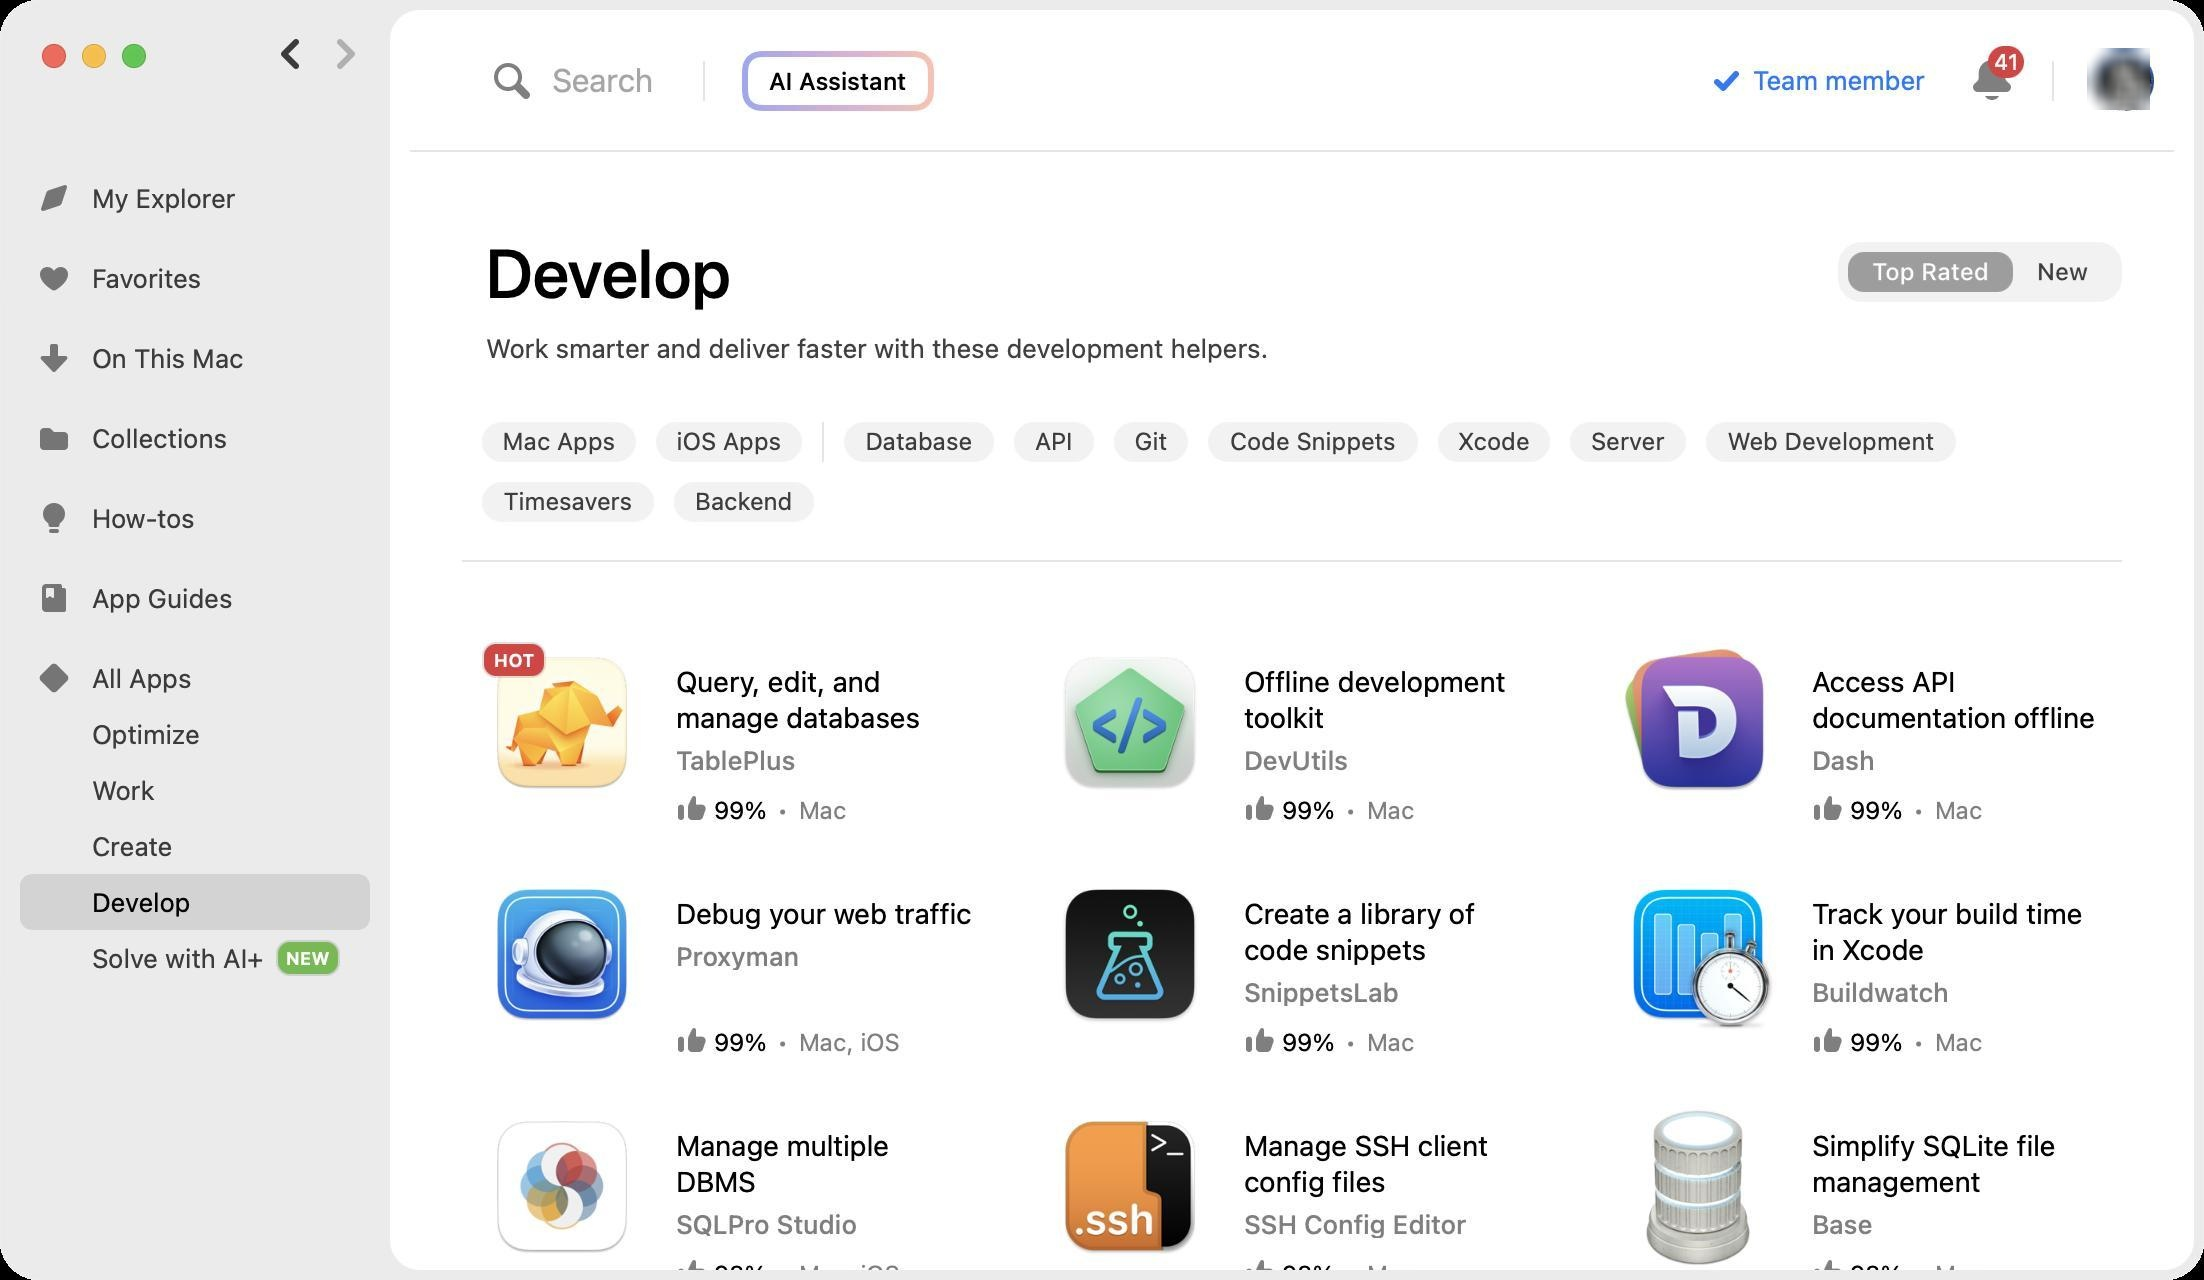
Accessibility tree:
{"name": "", "role": "AXWindow", "description": null, "role_description": "standard window", "value": null, "position": "220.00;132.00", "size": "1102;640", "children": [{"name": null, "role": "AXTable", "description": "Application categories", "role_description": "table", "value": null, "position": "10.00;85.00", "size": "175;408", "children": [{"name": null, "role": "AXRow", "description": null, "role_description": "table row", "value": null, "position": "10.00;85.00", "size": "175;40", "children": [{"name": null, "role": "AXCell", "description": null, "role_description": "cell", "value": null, "position": "16.00;85.00", "size": "163;40", "children": [{"name": null, "role": "AXImage", "description": "Discover", "role_description": "image", "value": null, "position": "19.00;91.00", "size": "16;16", "children": []}, {"name": null, "role": "AXStaticText", "description": null, "role_description": "text", "value": "My Explorer", "position": "44.00;91.00", "size": "76;16", "children": []}]}]}, {"name": null, "role": "AXRow", "description": null, "role_description": "table row", "value": null, "position": "10.00;125.00", "size": "175;40", "children": [{"name": null, "role": "AXCell", "description": null, "role_description": "cell", "value": null, "position": "16.00;125.00", "size": "163;40", "children": [{"name": null, "role": "AXImage", "description": "Favorites", "role_description": "image", "value": null, "position": "19.00;131.00", "size": "16;16", "children": []}, {"name": null, "role": "AXStaticText", "description": null, "role_description": "text", "value": "Favorites", "position": "44.00;131.00", "size": "59;16", "children": []}]}]}, {"name": null, "role": "AXRow", "description": null, "role_description": "table row", "value": null, "position": "10.00;165.00", "size": "175;40", "children": [{"name": null, "role": "AXCell", "description": null, "role_description": "cell", "value": null, "position": "16.00;165.00", "size": "163;40", "children": [{"name": null, "role": "AXImage", "description": "OnThisMac", "role_description": "image", "value": null, "position": "19.00;171.00", "size": "16;16", "children": []}, {"name": null, "role": "AXStaticText", "description": null, "role_description": "text", "value": "On This Mac", "position": "44.00;171.00", "size": "80;16", "children": []}]}]}, {"name": null, "role": "AXRow", "description": null, "role_description": "table row", "value": null, "position": "10.00;205.00", "size": "175;40", "children": [{"name": null, "role": "AXCell", "description": null, "role_description": "cell", "value": null, "position": "16.00;205.00", "size": "163;40", "children": [{"name": null, "role": "AXImage", "description": "Collections", "role_description": "image", "value": null, "position": "19.00;211.00", "size": "16;16", "children": []}, {"name": null, "role": "AXStaticText", "description": null, "role_description": "text", "value": "Collections", "position": "44.00;211.00", "size": "72;16", "children": []}]}]}, {"name": null, "role": "AXRow", "description": null, "role_description": "table row", "value": null, "position": "10.00;245.00", "size": "175;40", "children": [{"name": null, "role": "AXCell", "description": null, "role_description": "cell", "value": null, "position": "16.00;245.00", "size": "163;40", "children": [{"name": null, "role": "AXImage", "description": "How Tos", "role_description": "image", "value": null, "position": "19.00;251.00", "size": "16;16", "children": []}, {"name": null, "role": "AXStaticText", "description": null, "role_description": "text", "value": "How-tos", "position": "44.00;251.00", "size": "56;16", "children": []}]}]}, {"name": null, "role": "AXRow", "description": null, "role_description": "table row", "value": null, "position": "10.00;285.00", "size": "175;40", "children": [{"name": null, "role": "AXCell", "description": null, "role_description": "cell", "value": null, "position": "16.00;285.00", "size": "163;40", "children": [{"name": null, "role": "AXImage", "description": "Tutorials", "role_description": "image", "value": null, "position": "19.00;291.00", "size": "16;16", "children": []}, {"name": null, "role": "AXStaticText", "description": null, "role_description": "text", "value": "App Guides", "position": "44.00;291.00", "size": "74;16", "children": []}]}]}, {"name": null, "role": "AXRow", "description": null, "role_description": "table row", "value": null, "position": "10.00;325.00", "size": "175;28", "children": [{"name": null, "role": "AXCell", "description": null, "role_description": "cell", "value": null, "position": "16.00;325.00", "size": "163;28", "children": [{"name": null, "role": "AXImage", "description": "AllApps", "role_description": "image", "value": null, "position": "19.00;331.00", "size": "16;16", "children": []}, {"name": null, "role": "AXStaticText", "description": null, "role_description": "text", "value": "All Apps", "position": "44.00;331.00", "size": "54;16", "children": []}]}]}, {"name": null, "role": "AXRow", "description": null, "role_description": "table row", "value": null, "position": "10.00;353.00", "size": "175;28", "children": [{"name": null, "role": "AXCell", "description": null, "role_description": "cell", "value": null, "position": "16.00;353.00", "size": "163;28", "children": [{"name": null, "role": "AXImage", "description": "", "role_description": "image", "value": null, "position": "19.00;359.00", "size": "16;16", "children": []}, {"name": null, "role": "AXStaticText", "description": null, "role_description": "text", "value": "Optimize", "position": "44.00;359.00", "size": "58;16", "children": []}]}]}, {"name": null, "role": "AXRow", "description": null, "role_description": "table row", "value": null, "position": "10.00;381.00", "size": "175;28", "children": [{"name": null, "role": "AXCell", "description": null, "role_description": "cell", "value": null, "position": "16.00;381.00", "size": "163;28", "children": [{"name": null, "role": "AXImage", "description": "", "role_description": "image", "value": null, "position": "19.00;387.00", "size": "16;16", "children": []}, {"name": null, "role": "AXStaticText", "description": null, "role_description": "text", "value": "Work", "position": "44.00;387.00", "size": "36;16", "children": []}]}]}, {"name": null, "role": "AXRow", "description": null, "role_description": "table row", "value": null, "position": "10.00;409.00", "size": "175;28", "children": [{"name": null, "role": "AXCell", "description": null, "role_description": "cell", "value": null, "position": "16.00;409.00", "size": "163;28", "children": [{"name": null, "role": "AXImage", "description": "", "role_description": "image", "value": null, "position": "19.00;415.00", "size": "16;16", "children": []}, {"name": null, "role": "AXStaticText", "description": null, "role_description": "text", "value": "Create", "position": "44.00;415.00", "size": "44;16", "children": []}]}]}, {"name": null, "role": "AXRow", "description": null, "role_description": "table row", "value": null, "position": "10.00;437.00", "size": "175;28", "children": [{"name": null, "role": "AXCell", "description": null, "role_description": "cell", "value": null, "position": "16.00;437.00", "size": "163;28", "children": [{"name": null, "role": "AXImage", "description": "", "role_description": "image", "value": null, "position": "19.00;443.00", "size": "16;16", "children": []}, {"name": null, "role": "AXStaticText", "description": null, "role_description": "text", "value": "Develop", "position": "44.00;443.00", "size": "54;16", "children": []}]}]}, {"name": null, "role": "AXRow", "description": null, "role_description": "table row", "value": null, "position": "10.00;465.00", "size": "175;28", "children": [{"name": null, "role": "AXCell", "description": null, "role_description": "cell", "value": null, "position": "16.00;465.00", "size": "163;28", "children": [{"name": null, "role": "AXImage", "description": "", "role_description": "image", "value": null, "position": "19.00;471.00", "size": "16;16", "children": []}, {"name": null, "role": "AXStaticText", "description": null, "role_description": "text", "value": "Solve with AI+", "position": "44.00;471.00", "size": "90;16", "children": []}, {"name": null, "role": "AXStaticText", "description": null, "role_description": "text", "value": "NEW", "position": "139.00;473.50", "size": "30;11", "children": []}]}]}, {"name": null, "role": "AXColumn", "description": null, "role_description": "column", "value": null, "position": "10.00;85.00", "size": "175;408", "children": []}]}, {"name": null, "role": "AXUnknown", "description": "Forward", "role_description": "unknown", "value": null, "position": "166.00;19.00", "size": "14;16", "children": [{"name": null, "role": "AXImage", "description": "", "role_description": "image", "value": null, "position": "168.00;19.00", "size": "10;16", "children": []}]}, {"name": null, "role": "AXUnknown", "description": "Back", "role_description": "unknown", "value": null, "position": "138.00;19.00", "size": "14;16", "children": [{"name": null, "role": "AXImage", "description": "NavigationArrow", "role_description": "image", "value": null, "position": "140.00;19.00", "size": "10;16", "children": []}]}, {"name": null, "role": "AXGroup", "description": null, "role_description": "group", "value": null, "position": "195.00;5.00", "size": "902;630", "children": [{"name": null, "role": "AXScrollArea", "description": null, "role_description": "scroll area", "value": null, "position": "231.00;76.00", "size": "866;529", "children": [{"name": null, "role": "AXList", "description": "Application collection view", "role_description": "collection", "value": null, "position": "231.00;76.00", "size": "830;1159", "children": [{"name": null, "role": "AXList", "description": "Develop", "role_description": "section", "value": null, "position": "231.00;76.00", "size": "830;115", "children": []}, {"name": null, "role": "AXList", "description": "Mac Apps", "role_description": "section", "value": null, "position": "231.00;191.00", "size": "830;1044", "children": [{"name": null, "role": "AXGroup", "description": null, "role_description": "group", "value": null, "position": "231.00;311.00", "size": "262;112", "children": [{"name": null, "role": "AXLink", "description": "TablePlus", "role_description": "link", "value": null, "position": "231.00;311.00", "size": "262;112", "children": [{"name": null, "role": "AXImage", "description": "Application icon", "role_description": "image", "value": null, "position": "241.00;321.00", "size": "80;80", "children": []}, {"name": null, "role": "AXStaticText", "description": null, "role_description": "text", "value": "TablePlus", "position": "336.00;370.00", "size": "64;17", "children": []}, {"name": null, "role": "AXStaticText", "description": null, "role_description": "text", "value": "Query, edit, and manage databases", "position": "336.00;331.00", "size": "153;36", "children": []}, {"name": null, "role": "AXImage", "description": "RateAppIcon", "role_description": "image", "value": null, "position": "338.00;397.00", "size": "16;16", "children": []}, {"name": null, "role": "AXStaticText", "description": null, "role_description": "text", "value": "99%", "position": "355.00;397.50", "size": "30;15", "children": []}, {"name": null, "role": "AXStaticText", "description": null, "role_description": "text", "value": "•", "position": "386.50;397.50", "size": "10;15", "children": []}, {"name": null, "role": "AXStaticText", "description": null, "role_description": "text", "value": "Mac", "position": "397.50;397.50", "size": "28;15", "children": []}, {"name": null, "role": "AXStaticText", "description": null, "role_description": "text", "value": "HOT", "position": "243.00;324.50", "size": "28;11", "children": []}]}]}, {"name": null, "role": "AXGroup", "description": null, "role_description": "group", "value": null, "position": "515.00;311.00", "size": "262;112", "children": [{"name": null, "role": "AXLink", "description": "DevUtils", "role_description": "link", "value": null, "position": "515.00;311.00", "size": "262;112", "children": [{"name": null, "role": "AXImage", "description": "Application icon", "role_description": "image", "value": null, "position": "525.00;321.00", "size": "80;80", "children": []}, {"name": null, "role": "AXStaticText", "description": null, "role_description": "text", "value": "DevUtils", "position": "620.00;370.00", "size": "56;17", "children": []}, {"name": null, "role": "AXStaticText", "description": null, "role_description": "text", "value": "Offline development toolkit", "position": "620.00;331.00", "size": "153;36", "children": []}, {"name": null, "role": "AXImage", "description": "RateAppIcon", "role_description": "image", "value": null, "position": "622.00;397.00", "size": "16;16", "children": []}, {"name": null, "role": "AXStaticText", "description": null, "role_description": "text", "value": "99%", "position": "639.00;397.50", "size": "30;15", "children": []}, {"name": null, "role": "AXStaticText", "description": null, "role_description": "text", "value": "•", "position": "670.50;397.50", "size": "10;15", "children": []}, {"name": null, "role": "AXStaticText", "description": null, "role_description": "text", "value": "Mac", "position": "681.50;397.50", "size": "28;15", "children": []}]}]}, {"name": null, "role": "AXGroup", "description": null, "role_description": "group", "value": null, "position": "799.00;311.00", "size": "262;112", "children": [{"name": null, "role": "AXLink", "description": "Dash", "role_description": "link", "value": null, "position": "799.00;311.00", "size": "262;112", "children": [{"name": null, "role": "AXImage", "description": "Application icon", "role_description": "image", "value": null, "position": "809.00;321.00", "size": "80;80", "children": []}, {"name": null, "role": "AXStaticText", "description": null, "role_description": "text", "value": "Dash", "position": "904.00;370.00", "size": "36;17", "children": []}, {"name": null, "role": "AXStaticText", "description": null, "role_description": "text", "value": "Access API documentation offline", "position": "904.00;331.00", "size": "153;36", "children": []}, {"name": null, "role": "AXImage", "description": "RateAppIcon", "role_description": "image", "value": null, "position": "906.00;397.00", "size": "16;16", "children": []}, {"name": null, "role": "AXStaticText", "description": null, "role_description": "text", "value": "99%", "position": "923.00;397.50", "size": "30;15", "children": []}, {"name": null, "role": "AXStaticText", "description": null, "role_description": "text", "value": "•", "position": "954.50;397.50", "size": "10;15", "children": []}, {"name": null, "role": "AXStaticText", "description": null, "role_description": "text", "value": "Mac", "position": "965.50;397.50", "size": "28;15", "children": []}]}]}, {"name": null, "role": "AXGroup", "description": null, "role_description": "group", "value": null, "position": "231.00;427.00", "size": "262;112", "children": [{"name": null, "role": "AXLink", "description": "Proxyman", "role_description": "link", "value": null, "position": "231.00;427.00", "size": "262;112", "children": [{"name": null, "role": "AXImage", "description": "Application icon", "role_description": "image", "value": null, "position": "241.00;437.00", "size": "80;80", "children": []}, {"name": null, "role": "AXStaticText", "description": null, "role_description": "text", "value": "Proxyman", "position": "336.00;468.00", "size": "66;17", "children": []}, {"name": null, "role": "AXStaticText", "description": null, "role_description": "text", "value": "Debug your web traffic", "position": "336.00;447.00", "size": "152;18", "children": []}, {"name": null, "role": "AXImage", "description": "RateAppIcon", "role_description": "image", "value": null, "position": "338.00;513.00", "size": "16;16", "children": []}, {"name": null, "role": "AXStaticText", "description": null, "role_description": "text", "value": "99%", "position": "355.00;513.50", "size": "30;15", "children": []}, {"name": null, "role": "AXStaticText", "description": null, "role_description": "text", "value": "•", "position": "386.50;513.50", "size": "10;15", "children": []}, {"name": null, "role": "AXStaticText", "description": null, "role_description": "text", "value": "Mac, iOS", "position": "397.50;513.50", "size": "55;15", "children": []}]}]}, {"name": null, "role": "AXGroup", "description": null, "role_description": "group", "value": null, "position": "515.00;427.00", "size": "262;112", "children": [{"name": null, "role": "AXLink", "description": "SnippetsLab", "role_description": "link", "value": null, "position": "515.00;427.00", "size": "262;112", "children": [{"name": null, "role": "AXImage", "description": "Application icon", "role_description": "image", "value": null, "position": "525.00;437.00", "size": "80;80", "children": []}, {"name": null, "role": "AXStaticText", "description": null, "role_description": "text", "value": "SnippetsLab", "position": "620.00;486.00", "size": "82;17", "children": []}, {"name": null, "role": "AXStaticText", "description": null, "role_description": "text", "value": "Create a library of code snippets", "position": "620.00;447.00", "size": "153;36", "children": []}, {"name": null, "role": "AXImage", "description": "RateAppIcon", "role_description": "image", "value": null, "position": "622.00;513.00", "size": "16;16", "children": []}, {"name": null, "role": "AXStaticText", "description": null, "role_description": "text", "value": "99%", "position": "639.00;513.50", "size": "30;15", "children": []}, {"name": null, "role": "AXStaticText", "description": null, "role_description": "text", "value": "•", "position": "670.50;513.50", "size": "10;15", "children": []}, {"name": null, "role": "AXStaticText", "description": null, "role_description": "text", "value": "Mac", "position": "681.50;513.50", "size": "28;15", "children": []}]}]}, {"name": null, "role": "AXGroup", "description": null, "role_description": "group", "value": null, "position": "799.00;427.00", "size": "262;112", "children": [{"name": null, "role": "AXLink", "description": "Buildwatch", "role_description": "link", "value": null, "position": "799.00;427.00", "size": "262;112", "children": [{"name": null, "role": "AXImage", "description": "Application icon", "role_description": "image", "value": null, "position": "809.00;437.00", "size": "80;80", "children": []}, {"name": null, "role": "AXStaticText", "description": null, "role_description": "text", "value": "Buildwatch", "position": "904.00;486.00", "size": "73;17", "children": []}, {"name": null, "role": "AXStaticText", "description": null, "role_description": "text", "value": "Track your build time in Xcode", "position": "904.00;447.00", "size": "153;36", "children": []}, {"name": null, "role": "AXImage", "description": "RateAppIcon", "role_description": "image", "value": null, "position": "906.00;513.00", "size": "16;16", "children": []}, {"name": null, "role": "AXStaticText", "description": null, "role_description": "text", "value": "99%", "position": "923.00;513.50", "size": "30;15", "children": []}, {"name": null, "role": "AXStaticText", "description": null, "role_description": "text", "value": "•", "position": "954.50;513.50", "size": "10;15", "children": []}, {"name": null, "role": "AXStaticText", "description": null, "role_description": "text", "value": "Mac", "position": "965.50;513.50", "size": "28;15", "children": []}]}]}, {"name": null, "role": "AXGroup", "description": null, "role_description": "group", "value": null, "position": "231.00;543.00", "size": "262;112", "children": [{"name": null, "role": "AXLink", "description": "SQLPro Studio", "role_description": "link", "value": null, "position": "231.00;543.00", "size": "262;112", "children": [{"name": null, "role": "AXImage", "description": "Application icon", "role_description": "image", "value": null, "position": "241.00;553.00", "size": "80;80", "children": []}, {"name": null, "role": "AXStaticText", "description": null, "role_description": "text", "value": "SQLPro Studio", "position": "336.00;602.00", "size": "95;17", "children": []}, {"name": null, "role": "AXStaticText", "description": null, "role_description": "text", "value": "Manage multiple DBMS", "position": "336.00;563.00", "size": "153;36", "children": []}, {"name": null, "role": "AXImage", "description": "RateAppIcon", "role_description": "image", "value": null, "position": "338.00;629.00", "size": "16;16", "children": []}, {"name": null, "role": "AXStaticText", "description": null, "role_description": "text", "value": "98%", "position": "355.00;629.50", "size": "30;15", "children": []}, {"name": null, "role": "AXStaticText", "description": null, "role_description": "text", "value": "•", "position": "386.50;629.50", "size": "10;15", "children": []}, {"name": null, "role": "AXStaticText", "description": null, "role_description": "text", "value": "Mac, iOS", "position": "397.50;629.50", "size": "55;15", "children": []}]}]}, {"name": null, "role": "AXGroup", "description": null, "role_description": "group", "value": null, "position": "515.00;543.00", "size": "262;112", "children": [{"name": null, "role": "AXLink", "description": "SSH Config Editor", "role_description": "link", "value": null, "position": "515.00;543.00", "size": "262;112", "children": [{"name": null, "role": "AXImage", "description": "Application icon", "role_description": "image", "value": null, "position": "525.00;553.00", "size": "80;80", "children": []}, {"name": null, "role": "AXStaticText", "description": null, "role_description": "text", "value": "SSH Config Editor", "position": "620.00;602.00", "size": "116;17", "children": []}, {"name": null, "role": "AXStaticText", "description": null, "role_description": "text", "value": "Manage SSH client config files", "position": "620.00;563.00", "size": "153;36", "children": []}, {"name": null, "role": "AXImage", "description": "RateAppIcon", "role_description": "image", "value": null, "position": "622.00;629.00", "size": "16;16", "children": []}, {"name": null, "role": "AXStaticText", "description": null, "role_description": "text", "value": "98%", "position": "639.00;629.50", "size": "30;15", "children": []}, {"name": null, "role": "AXStaticText", "description": null, "role_description": "text", "value": "•", "position": "670.50;629.50", "size": "10;15", "children": []}, {"name": null, "role": "AXStaticText", "description": null, "role_description": "text", "value": "Mac", "position": "681.50;629.50", "size": "28;15", "children": []}]}]}, {"name": null, "role": "AXGroup", "description": null, "role_description": "group", "value": null, "position": "799.00;543.00", "size": "262;112", "children": [{"name": null, "role": "AXLink", "description": "Base", "role_description": "link", "value": null, "position": "799.00;543.00", "size": "262;112", "children": [{"name": null, "role": "AXImage", "description": "Application icon", "role_description": "image", "value": null, "position": "809.00;553.00", "size": "80;80", "children": []}, {"name": null, "role": "AXStaticText", "description": null, "role_description": "text", "value": "Base", "position": "904.00;602.00", "size": "34;17", "children": []}, {"name": null, "role": "AXStaticText", "description": null, "role_description": "text", "value": "Simplify SQLite file management", "position": "904.00;563.00", "size": "153;36", "children": []}, {"name": null, "role": "AXImage", "description": "RateAppIcon", "role_description": "image", "value": null, "position": "906.00;629.00", "size": "16;16", "children": []}, {"name": null, "role": "AXStaticText", "description": null, "role_description": "text", "value": "98%", "position": "923.00;629.50", "size": "30;15", "children": []}, {"name": null, "role": "AXStaticText", "description": null, "role_description": "text", "value": "•", "position": "954.50;629.50", "size": "10;15", "children": []}, {"name": null, "role": "AXStaticText", "description": null, "role_description": "text", "value": "Mac", "position": "965.50;629.50", "size": "28;15", "children": []}]}]}, {"name": null, "role": "AXGroup", "description": null, "role_description": "group", "value": null, "position": "231.00;659.00", "size": "262;112", "children": [{"name": null, "role": "AXLink", "description": "", "role_description": "link", "value": null, "position": "-220.00;850.00", "size": "0;0", "children": [{"name": null, "role": "AXImage", "description": "Application icon", "role_description": "image", "value": null, "position": "-220.00;850.00", "size": "0;0", "children": []}, {"name": null, "role": "AXStaticText", "description": null, "role_description": "text", "value": "", "position": "-220.00;850.00", "size": "0;0", "children": []}, {"name": null, "role": "AXStaticText", "description": null, "role_description": "text", "value": "", "position": "-220.00;850.00", "size": "0;0", "children": []}]}]}, {"name": null, "role": "AXGroup", "description": null, "role_description": "group", "value": null, "position": "515.00;659.00", "size": "262;112", "children": [{"name": null, "role": "AXLink", "description": "", "role_description": "link", "value": null, "position": "-220.00;850.00", "size": "0;0", "children": [{"name": null, "role": "AXImage", "description": "Application icon", "role_description": "image", "value": null, "position": "-220.00;850.00", "size": "0;0", "children": []}, {"name": null, "role": "AXStaticText", "description": null, "role_description": "text", "value": "", "position": "-220.00;850.00", "size": "0;0", "children": []}, {"name": null, "role": "AXStaticText", "description": null, "role_description": "text", "value": "", "position": "-220.00;850.00", "size": "0;0", "children": []}]}]}, {"name": null, "role": "AXGroup", "description": null, "role_description": "group", "value": null, "position": "799.00;659.00", "size": "262;112", "children": [{"name": null, "role": "AXLink", "description": "", "role_description": "link", "value": null, "position": "-220.00;850.00", "size": "0;0", "children": [{"name": null, "role": "AXImage", "description": "Application icon", "role_description": "image", "value": null, "position": "-220.00;850.00", "size": "0;0", "children": []}, {"name": null, "role": "AXStaticText", "description": null, "role_description": "text", "value": "", "position": "-220.00;850.00", "size": "0;0", "children": []}, {"name": null, "role": "AXStaticText", "description": null, "role_description": "text", "value": "", "position": "-220.00;850.00", "size": "0;0", "children": []}]}]}, {"name": null, "role": "AXGroup", "description": null, "role_description": "group", "value": null, "position": "231.00;775.00", "size": "262;112", "children": [{"name": null, "role": "AXLink", "description": "", "role_description": "link", "value": null, "position": "-220.00;850.00", "size": "0;0", "children": [{"name": null, "role": "AXImage", "description": "Application icon", "role_description": "image", "value": null, "position": "-220.00;850.00", "size": "0;0", "children": []}, {"name": null, "role": "AXStaticText", "description": null, "role_description": "text", "value": "", "position": "-220.00;850.00", "size": "0;0", "children": []}, {"name": null, "role": "AXStaticText", "description": null, "role_description": "text", "value": "", "position": "-220.00;850.00", "size": "0;0", "children": []}]}]}, {"name": null, "role": "AXGroup", "description": null, "role_description": "group", "value": null, "position": "515.00;775.00", "size": "262;112", "children": [{"name": null, "role": "AXLink", "description": "", "role_description": "link", "value": null, "position": "-220.00;850.00", "size": "0;0", "children": [{"name": null, "role": "AXImage", "description": "Application icon", "role_description": "image", "value": null, "position": "-220.00;850.00", "size": "0;0", "children": []}, {"name": null, "role": "AXStaticText", "description": null, "role_description": "text", "value": "", "position": "-220.00;850.00", "size": "0;0", "children": []}, {"name": null, "role": "AXStaticText", "description": null, "role_description": "text", "value": "", "position": "-220.00;850.00", "size": "0;0", "children": []}]}]}, {"name": null, "role": "AXGroup", "description": null, "role_description": "group", "value": null, "position": "799.00;775.00", "size": "262;112", "children": [{"name": null, "role": "AXLink", "description": "", "role_description": "link", "value": null, "position": "-220.00;850.00", "size": "0;0", "children": [{"name": null, "role": "AXImage", "description": "Application icon", "role_description": "image", "value": null, "position": "-220.00;850.00", "size": "0;0", "children": []}, {"name": null, "role": "AXStaticText", "description": null, "role_description": "text", "value": "", "position": "-220.00;850.00", "size": "0;0", "children": []}, {"name": null, "role": "AXStaticText", "description": null, "role_description": "text", "value": "", "position": "-220.00;850.00", "size": "0;0", "children": []}]}]}, {"name": null, "role": "AXGroup", "description": null, "role_description": "group", "value": null, "position": "231.00;891.00", "size": "262;112", "children": [{"name": null, "role": "AXLink", "description": "", "role_description": "link", "value": null, "position": "-220.00;850.00", "size": "0;0", "children": [{"name": null, "role": "AXImage", "description": "Application icon", "role_description": "image", "value": null, "position": "-220.00;850.00", "size": "0;0", "children": []}, {"name": null, "role": "AXStaticText", "description": null, "role_description": "text", "value": "", "position": "-220.00;850.00", "size": "0;0", "children": []}, {"name": null, "role": "AXStaticText", "description": null, "role_description": "text", "value": "", "position": "-220.00;850.00", "size": "0;0", "children": []}]}]}, {"name": null, "role": "AXGroup", "description": null, "role_description": "group", "value": null, "position": "515.00;891.00", "size": "262;112", "children": [{"name": null, "role": "AXLink", "description": "", "role_description": "link", "value": null, "position": "-220.00;850.00", "size": "0;0", "children": [{"name": null, "role": "AXImage", "description": "Application icon", "role_description": "image", "value": null, "position": "-220.00;850.00", "size": "0;0", "children": []}, {"name": null, "role": "AXStaticText", "description": null, "role_description": "text", "value": "", "position": "-220.00;850.00", "size": "0;0", "children": []}, {"name": null, "role": "AXStaticText", "description": null, "role_description": "text", "value": "", "position": "-220.00;850.00", "size": "0;0", "children": []}]}]}, {"name": null, "role": "AXGroup", "description": null, "role_description": "group", "value": null, "position": "799.00;891.00", "size": "262;112", "children": [{"name": null, "role": "AXLink", "description": "", "role_description": "link", "value": null, "position": "-220.00;850.00", "size": "0;0", "children": [{"name": null, "role": "AXImage", "description": "Application icon", "role_description": "image", "value": null, "position": "-220.00;850.00", "size": "0;0", "children": []}, {"name": null, "role": "AXStaticText", "description": null, "role_description": "text", "value": "", "position": "-220.00;850.00", "size": "0;0", "children": []}, {"name": null, "role": "AXStaticText", "description": null, "role_description": "text", "value": "", "position": "-220.00;850.00", "size": "0;0", "children": []}]}]}, {"name": null, "role": "AXGroup", "description": null, "role_description": "group", "value": null, "position": "231.00;1007.00", "size": "262;112", "children": [{"name": null, "role": "AXLink", "description": "", "role_description": "link", "value": null, "position": "-220.00;850.00", "size": "0;0", "children": [{"name": null, "role": "AXImage", "description": "Application icon", "role_description": "image", "value": null, "position": "-220.00;850.00", "size": "0;0", "children": []}, {"name": null, "role": "AXStaticText", "description": null, "role_description": "text", "value": "", "position": "-220.00;850.00", "size": "0;0", "children": []}, {"name": null, "role": "AXStaticText", "description": null, "role_description": "text", "value": "", "position": "-220.00;850.00", "size": "0;0", "children": []}]}]}, {"name": null, "role": "AXGroup", "description": null, "role_description": "group", "value": null, "position": "515.00;1007.00", "size": "262;112", "children": [{"name": null, "role": "AXLink", "description": "", "role_description": "link", "value": null, "position": "-220.00;850.00", "size": "0;0", "children": [{"name": null, "role": "AXImage", "description": "Application icon", "role_description": "image", "value": null, "position": "-220.00;850.00", "size": "0;0", "children": []}, {"name": null, "role": "AXStaticText", "description": null, "role_description": "text", "value": "", "position": "-220.00;850.00", "size": "0;0", "children": []}, {"name": null, "role": "AXStaticText", "description": null, "role_description": "text", "value": "", "position": "-220.00;850.00", "size": "0;0", "children": []}]}]}]}]}, {"name": null, "role": "AXScrollBar", "description": null, "role_description": "scroll bar", "value": 0.0, "position": "1081.00;76.00", "size": "16;554", "children": [{"name": null, "role": "AXValueIndicator", "description": null, "role_description": "value indicator", "value": 0.0, "position": "1085.00;77.00", "size": "12;260", "children": []}, {"name": null, "role": "AXButton", "description": null, "role_description": "increment arrow button", "value": null, "position": "1081.00;76.00", "size": "0;0", "children": []}, {"name": null, "role": "AXButton", "description": null, "role_description": "decrement arrow button", "value": null, "position": "1081.00;76.00", "size": "0;0", "children": []}, {"name": null, "role": "AXButton", "description": null, "role_description": "increment page button", "value": null, "position": "1085.00;337.00", "size": "12;293", "children": []}, {"name": null, "role": "AXButton", "description": null, "role_description": "decrement page button", "value": null, "position": "1085.00;76.00", "size": "12;1", "children": []}]}]}]}, {"name": null, "role": "AXButton", "description": "Your account picture", "role_description": "button", "value": null, "position": "1047.00;7.50", "size": "48;48", "children": [{"name": null, "role": "AXImage", "description": null, "role_description": "image", "value": null, "position": "1047.00;25.50", "size": "30;30", "children": []}]}, {"name": null, "role": "AXLink", "description": "Team member", "role_description": "link", "value": null, "position": "854.50;32.50", "size": "110;16", "children": [{"name": null, "role": "AXStaticText", "description": null, "role_description": "text", "value": "Team member", "position": "874.50;32.00", "size": "90;16", "children": []}]}, {"name": null, "role": "AXButton", "description": null, "role_description": "button", "value": null, "position": "984.00;29.00", "size": "23;23", "children": [{"name": null, "role": "AXImage", "description": "NotificationsIcon", "role_description": "image", "value": null, "position": "984.00;29.00", "size": "23;23", "children": []}, {"name": null, "role": "AXStaticText", "description": null, "role_description": "text", "value": "41", "position": "993.00;24.00", "size": "20;14", "children": []}]}, {"name": null, "role": "AXGroup", "description": null, "role_description": "group", "value": null, "position": "372.50;-24.00", "size": "93;78", "children": [{"name": null, "role": "AXButton", "description": "AI Assistant", "role_description": "button", "value": null, "position": "371.00;25.50", "size": "96;30", "children": []}]}, {"name": null, "role": "AXGroup", "description": null, "role_description": "group", "value": null, "position": "246.00;18.50", "size": "96;44", "children": [{"name": null, "role": "AXTextField", "description": "Setapp application search", "role_description": "search text field", "value": "", "position": "274.00;31.00", "size": "66;19", "children": []}]}, {"name": null, "role": "AXButton", "description": null, "role_description": "close button", "value": null, "position": "20.00;20.00", "size": "14;16", "children": []}, {"name": null, "role": "AXButton", "description": null, "role_description": "full screen button", "value": null, "position": "60.00;20.00", "size": "14;16", "children": [{"name": null, "role": "AXGroup", "description": null, "role_description": "group", "value": null, "position": "60.00;20.00", "size": "14;16", "children": [{"name": null, "role": "AXGroup", "description": null, "role_description": "group", "value": null, "position": "60.00;20.00", "size": "14;16", "children": []}]}]}, {"name": null, "role": "AXButton", "description": null, "role_description": "minimize button", "value": null, "position": "40.00;20.00", "size": "14;16", "children": []}]}